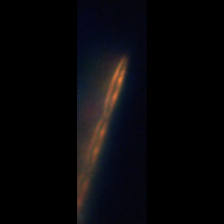
Taxon: Psuedo-nitzschia
Group: Diatoms